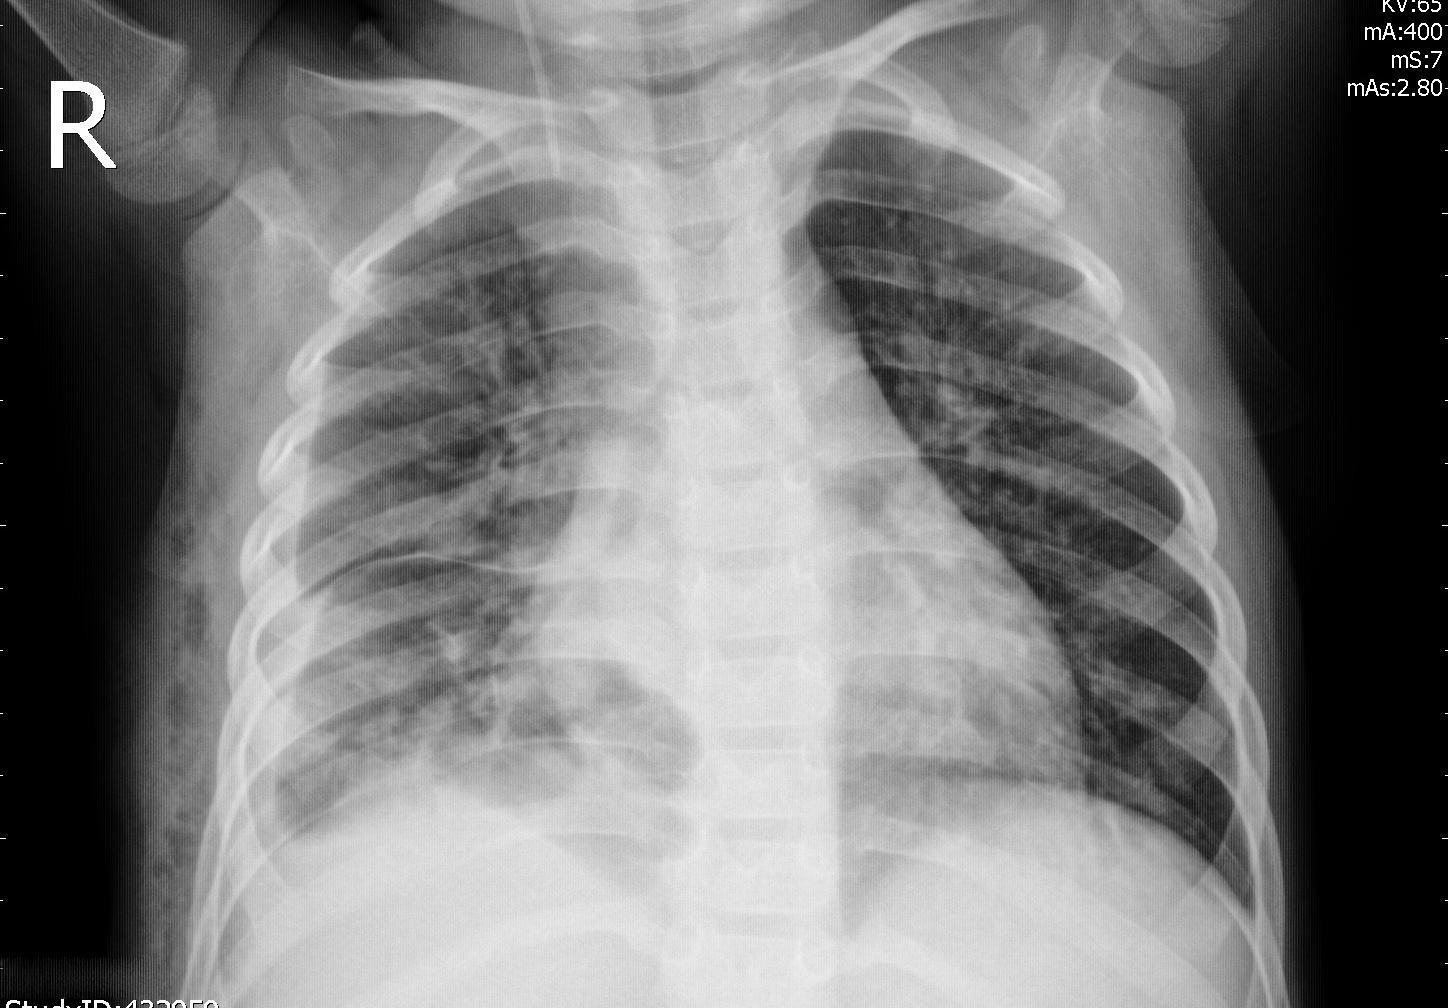
Diagnosis: PNEUMONIA